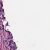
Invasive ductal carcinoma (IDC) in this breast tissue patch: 1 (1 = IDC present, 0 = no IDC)